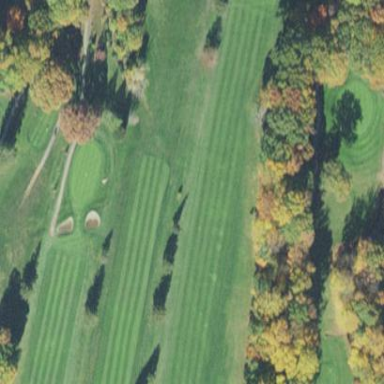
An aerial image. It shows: Grassy area designated as golf fairway.